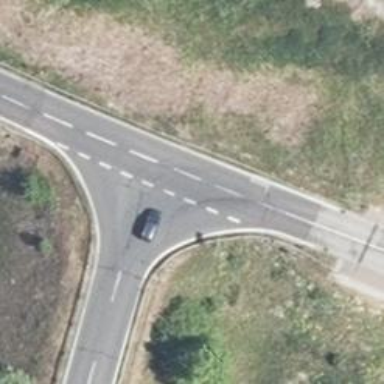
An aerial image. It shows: Road with "give way" sign.